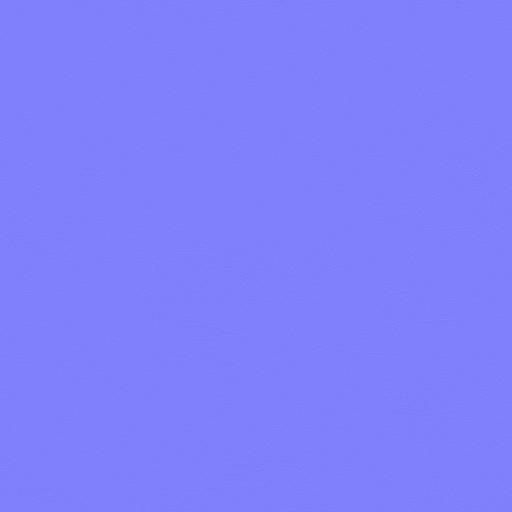
black covered metal paint painted powder steel